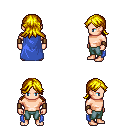
a pixel art fantasy rpg character, male body template, human, light skin, blue cape, teal pants, blonde loose hair, leather bracers, four views (front, back, left, right), 2x2 character sprite sheet, small pixel art, hard edges, no anti-aliasing